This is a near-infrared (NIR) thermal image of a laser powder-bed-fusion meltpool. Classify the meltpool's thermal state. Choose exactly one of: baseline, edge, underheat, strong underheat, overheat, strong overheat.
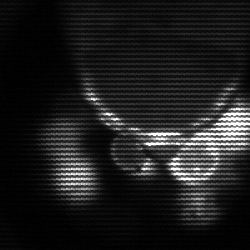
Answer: baseline